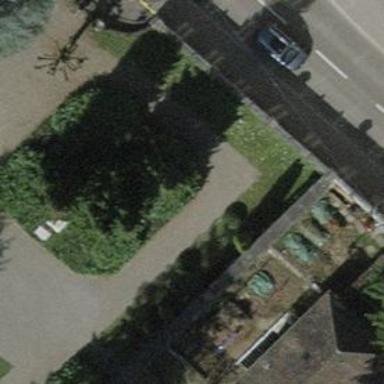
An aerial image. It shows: Tomb in historic cemetery.